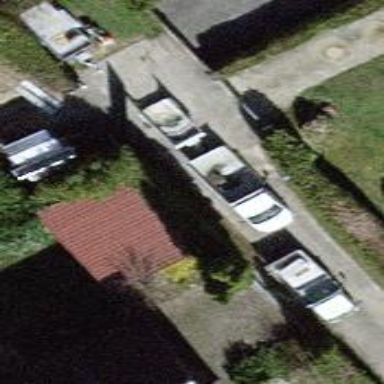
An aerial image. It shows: Shed building.